Interaction volume radius: 5 \u00c5
Interaction volume height: 15 \u00c5
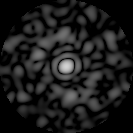
Disorder parameter: 0.8365